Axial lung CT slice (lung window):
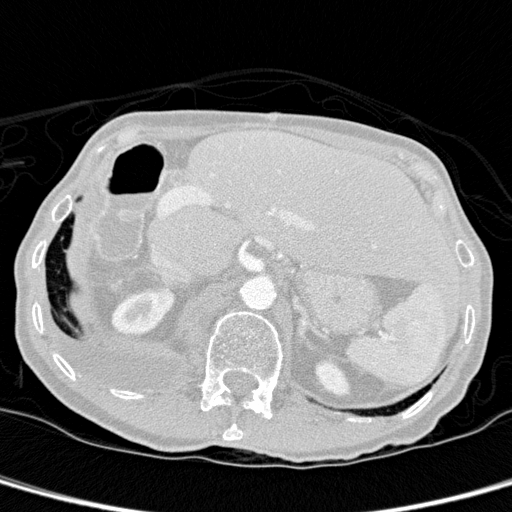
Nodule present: no